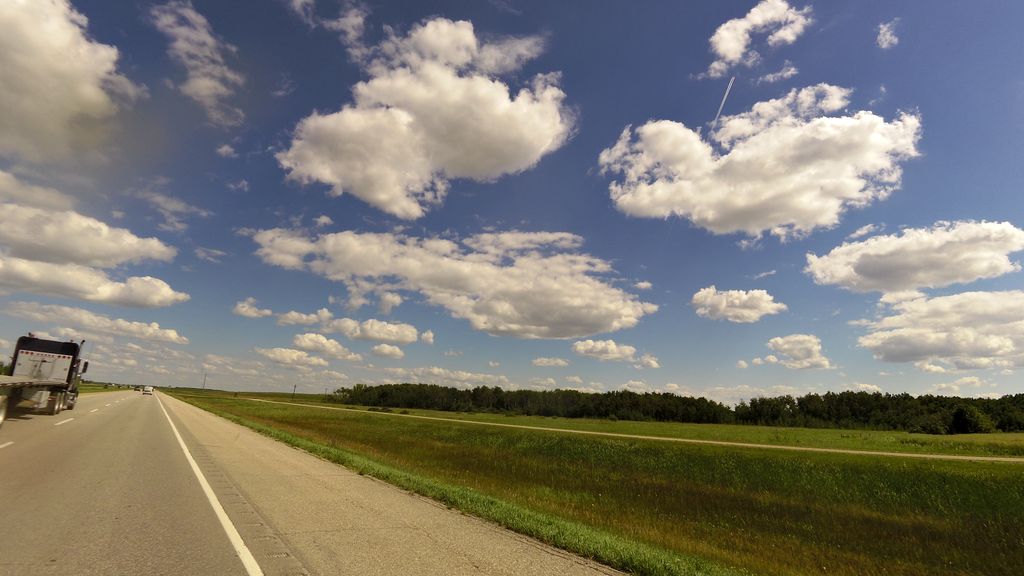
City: winnipeg